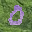
Label: 0